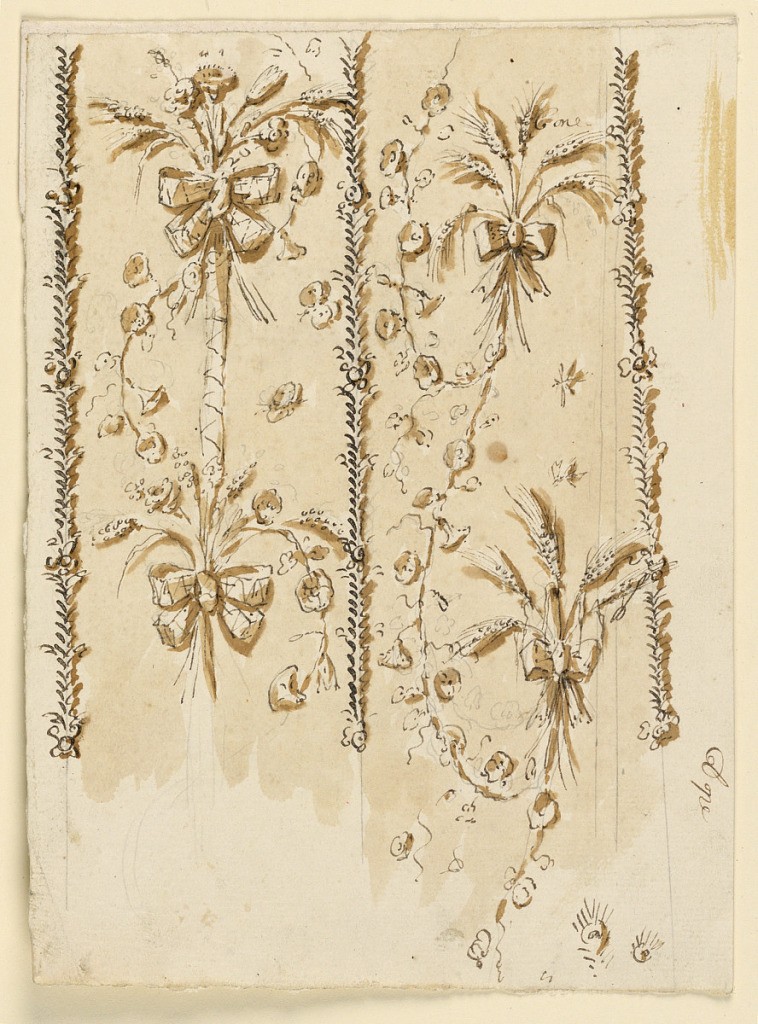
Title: Design for Wall Decoration
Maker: Giuseppe Barberi, Italian, 1746–1809
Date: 1746-1809
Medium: Pen and brown ink, brush and brown wash, graphite on lined off-white laid paper
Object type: Drawing
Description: Two striples bordered and separated by a garland. In the left one, above, a bunch of flowers and ears of grain, below, a bunch of flowers and corn fastened by bowknots and connected by a ribbon. Beside it are two butterflies. At right are two bunches of ears of grain fastened by bowknots and connected by a waved stem with blossoms leaves and spirals. Beside a ribbon two butterflies. Below, parts of peacock feathers.